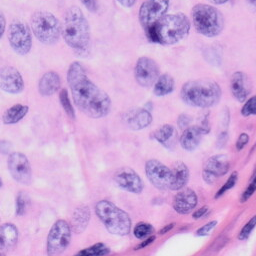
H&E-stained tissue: Skin